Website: macys
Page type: billing-address
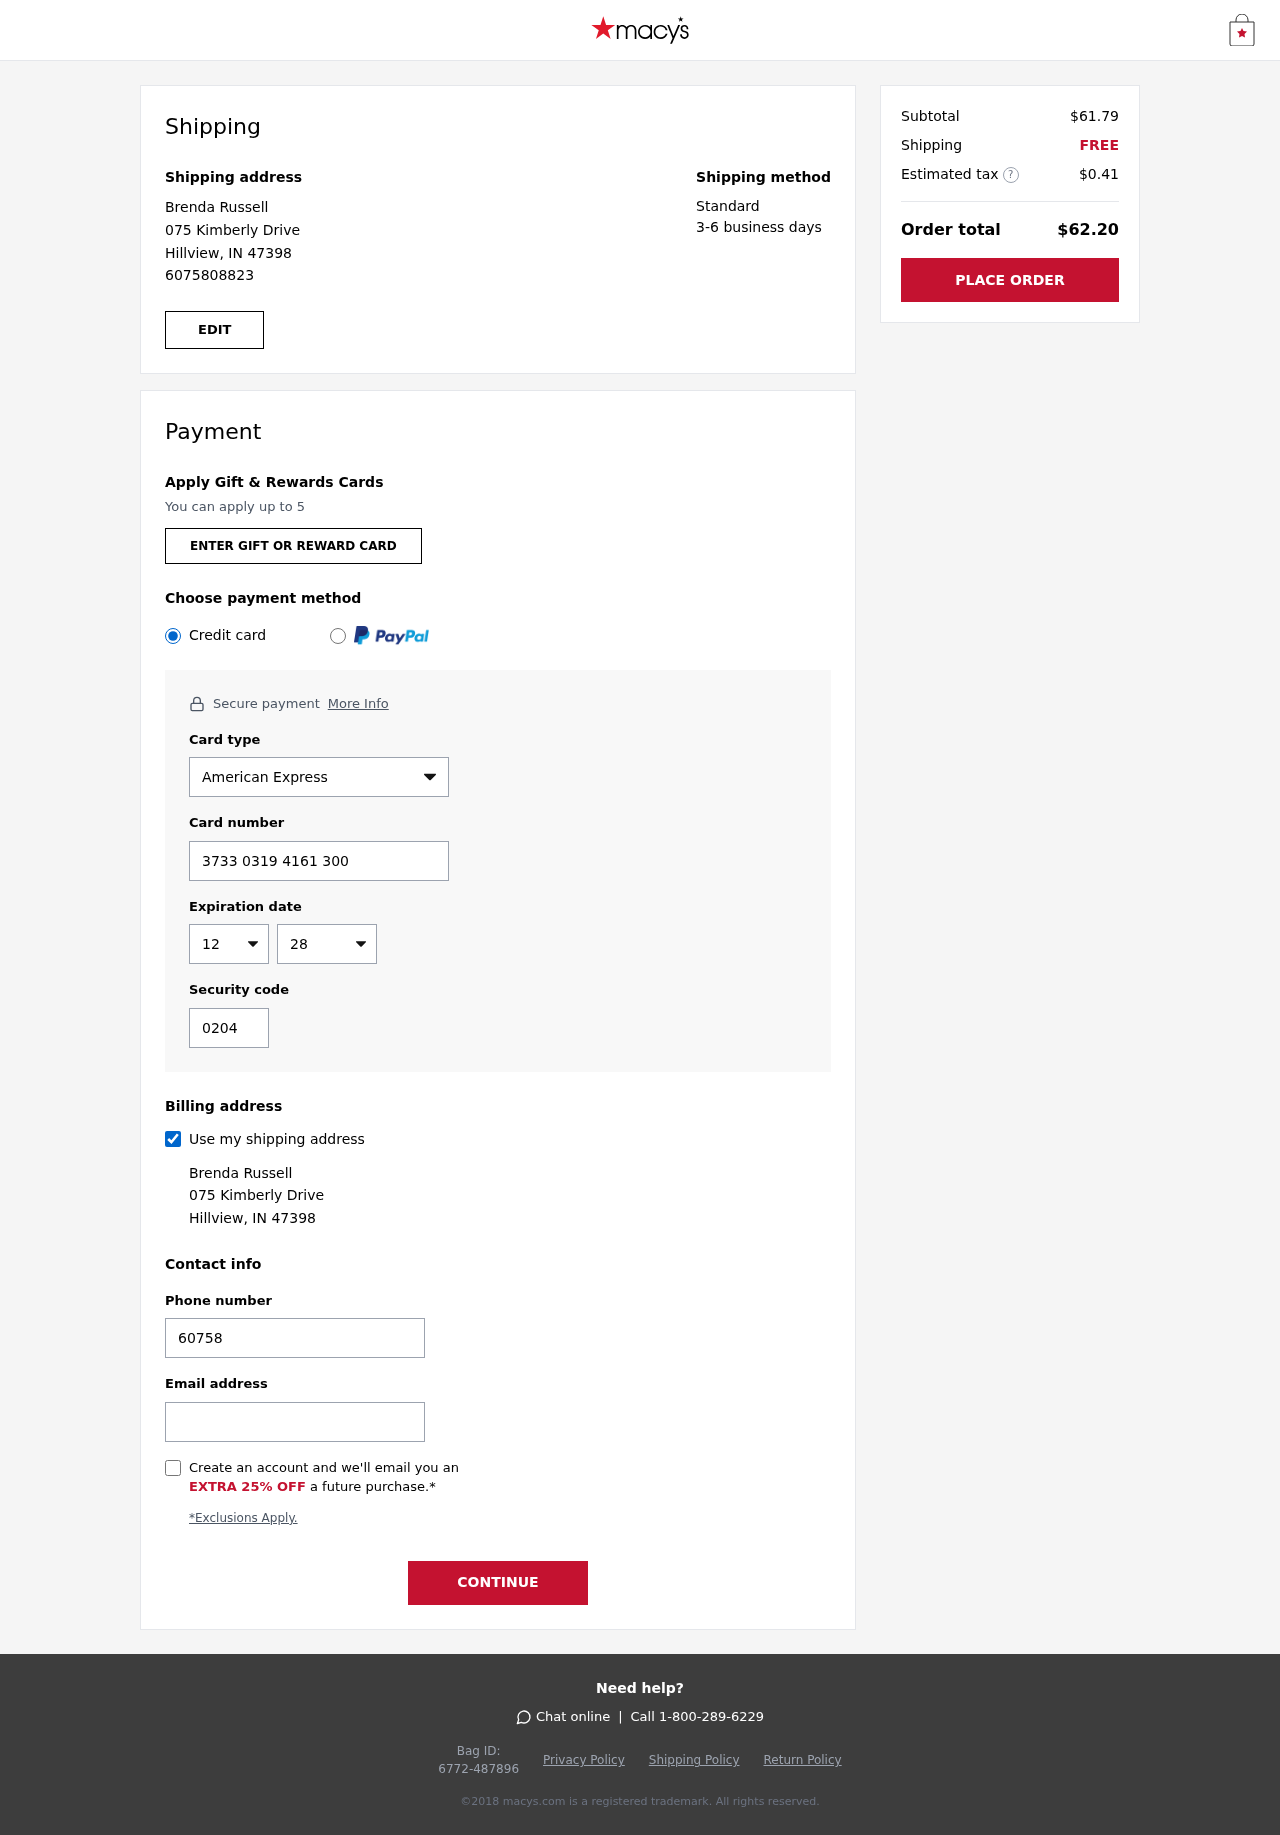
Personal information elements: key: PII_CARD_CVV
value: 0204
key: PII_CARD_EXPIRY_MONTH
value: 12
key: PII_CARD_EXPIRY_YEAR
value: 28
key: PII_CARD_NUMBER
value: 3733 0319 4161 300
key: PII_CARD_TYPE
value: American Express
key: PII_EMAIL
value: brenda.russell@hotmail.com
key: PII_FULLNAME
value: Brenda Russell
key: PII_PHONE
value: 6075808823
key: PII_STREET
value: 075 Kimberly Drive
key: PII_CITY_STATE_ZIP
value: Hillview, IN 47398
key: PII_FIRSTNAME
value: Brenda
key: PII_LASTNAME
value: Russell
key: PII_FULLNAME2
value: Brenda Russell
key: PII_FULLNAME3
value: Brenda Russell
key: PII_FIRSTNAME2
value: Brenda
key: PII_FIRSTNAME3
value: Brenda
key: PII_LASTNAME2
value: Russell
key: PII_LASTNAME3
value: Russell
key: PII_FIRSTNAME_DERIVED
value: Brenda
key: PII_LASTNAME_DERIVED
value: Russell
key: PII_FULLNAME_DERIVED
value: Brenda Russell
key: PII_NAME_FULL_DERIVED
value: Brenda Russell
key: PII_PHONE2
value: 6075808823
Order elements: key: ORDER_SUBTOTAL
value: $61.79
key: ORDER_SHIPPING_COST
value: FREE
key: ORDER_TAX
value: $0.41
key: ORDER_TOTAL
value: $62.20